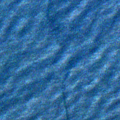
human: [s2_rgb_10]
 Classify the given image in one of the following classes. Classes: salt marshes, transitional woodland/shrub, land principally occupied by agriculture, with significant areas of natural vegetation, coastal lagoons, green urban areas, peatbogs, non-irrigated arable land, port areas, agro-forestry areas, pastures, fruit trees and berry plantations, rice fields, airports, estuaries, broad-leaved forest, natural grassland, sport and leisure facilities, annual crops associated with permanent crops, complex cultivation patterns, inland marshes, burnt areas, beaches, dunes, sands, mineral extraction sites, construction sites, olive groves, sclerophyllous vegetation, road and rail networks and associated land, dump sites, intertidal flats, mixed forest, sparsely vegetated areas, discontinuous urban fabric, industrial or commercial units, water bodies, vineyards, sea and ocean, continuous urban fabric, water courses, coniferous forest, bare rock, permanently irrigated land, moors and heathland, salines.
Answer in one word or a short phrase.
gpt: sea and ocean